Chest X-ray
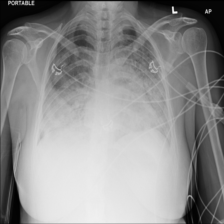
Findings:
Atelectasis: negative
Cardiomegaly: negative
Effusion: negative
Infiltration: negative
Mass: negative
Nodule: negative
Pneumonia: negative
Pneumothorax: negative
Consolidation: negative
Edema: negative
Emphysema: negative
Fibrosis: negative
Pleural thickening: negative
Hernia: negative